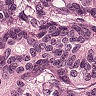
Metastatic tissue present: yes